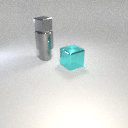
small gray metal cube above large gray metal cylinder